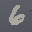
Label: 6